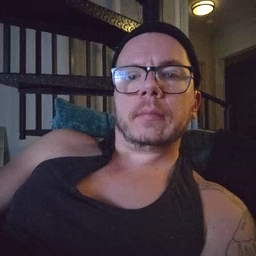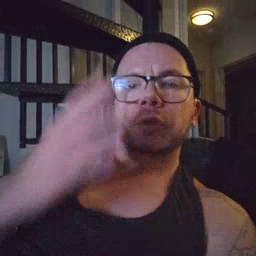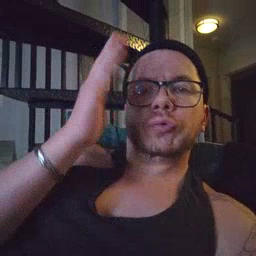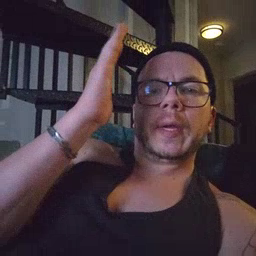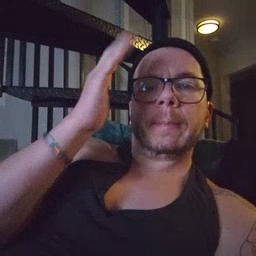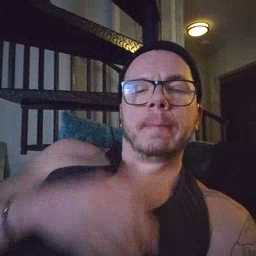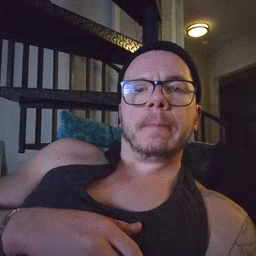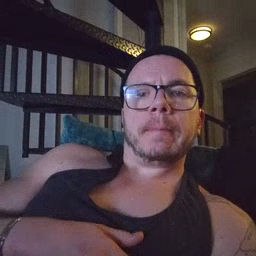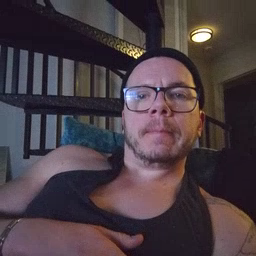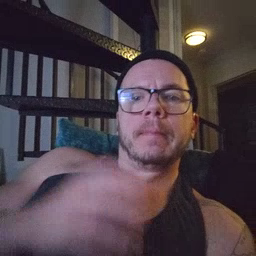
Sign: tree